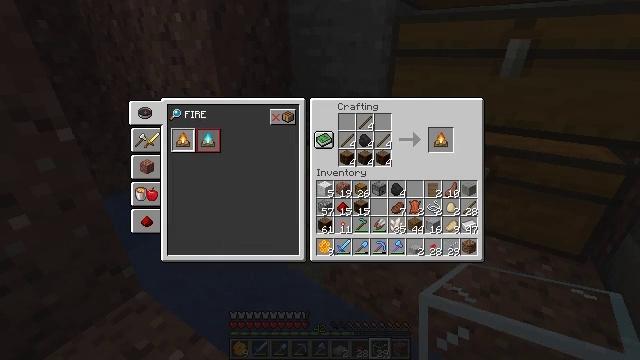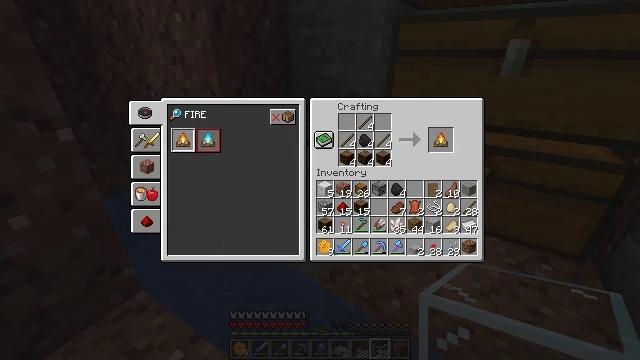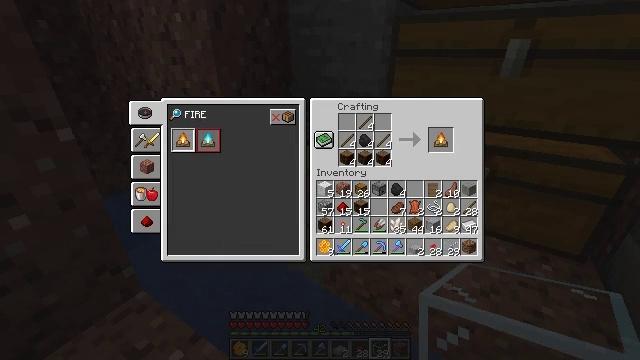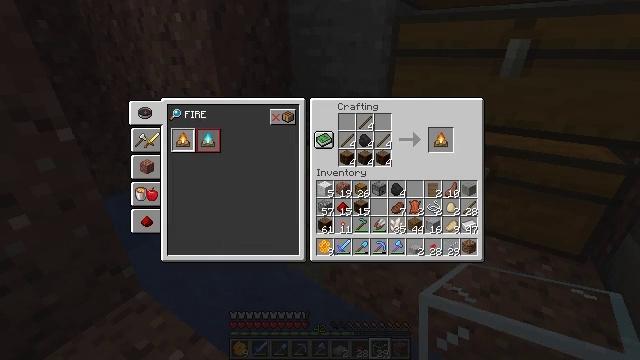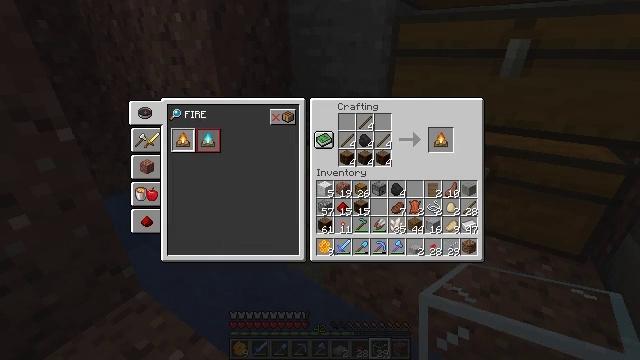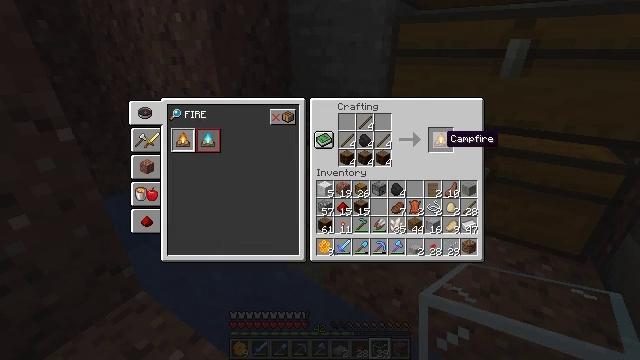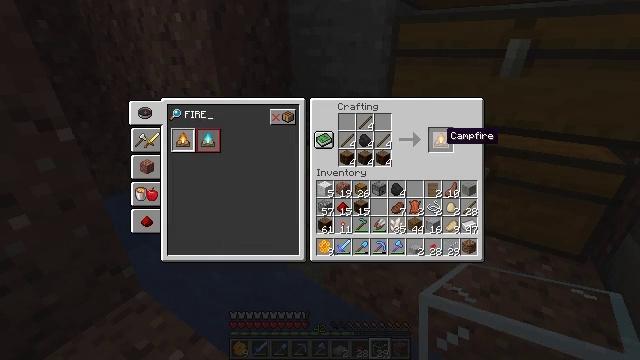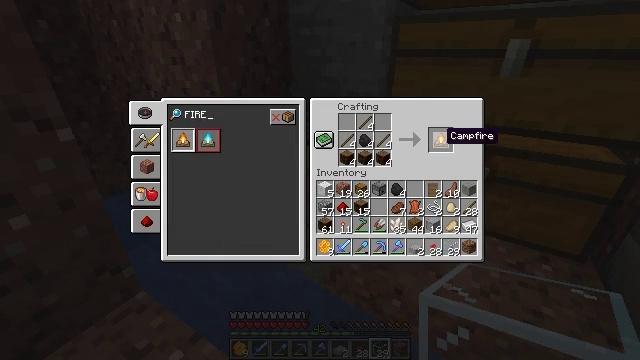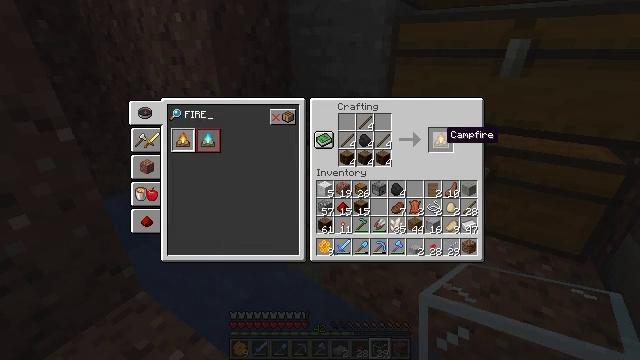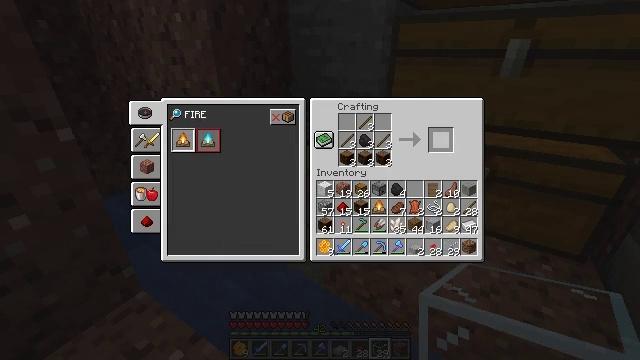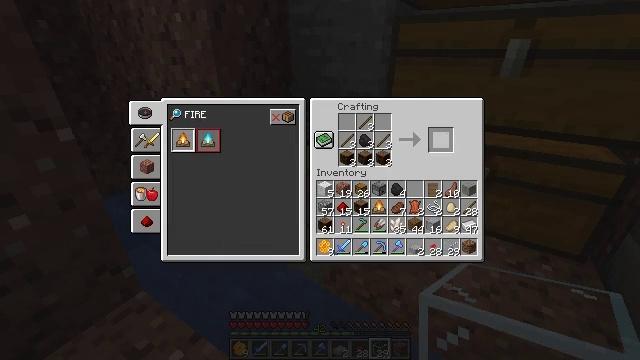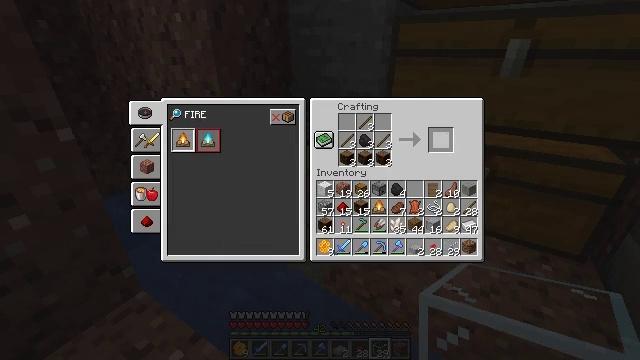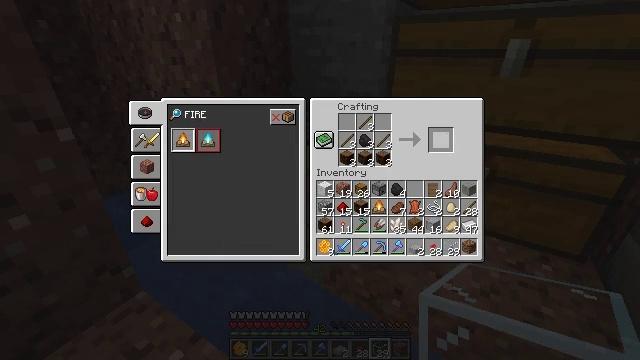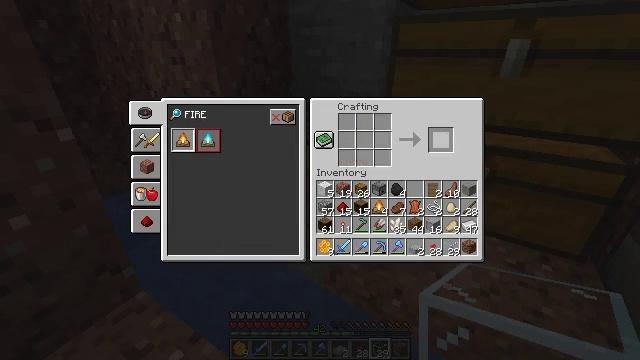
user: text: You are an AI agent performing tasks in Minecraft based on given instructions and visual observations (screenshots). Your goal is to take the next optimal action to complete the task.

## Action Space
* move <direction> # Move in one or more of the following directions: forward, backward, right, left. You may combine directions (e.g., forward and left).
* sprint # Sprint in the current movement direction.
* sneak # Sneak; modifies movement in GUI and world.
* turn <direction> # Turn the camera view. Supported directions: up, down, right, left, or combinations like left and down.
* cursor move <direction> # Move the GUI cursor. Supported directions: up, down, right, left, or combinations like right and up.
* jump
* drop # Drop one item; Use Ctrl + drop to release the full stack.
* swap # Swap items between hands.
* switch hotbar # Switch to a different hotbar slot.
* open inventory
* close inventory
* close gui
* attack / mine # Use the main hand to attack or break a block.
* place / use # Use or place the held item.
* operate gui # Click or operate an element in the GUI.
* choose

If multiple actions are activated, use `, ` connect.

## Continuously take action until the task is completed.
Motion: motion action
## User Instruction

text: Craft the campfire on the crafting table.
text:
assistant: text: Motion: sneak, cursor move left
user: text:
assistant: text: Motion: sneak
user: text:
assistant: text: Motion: sneak
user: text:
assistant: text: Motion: sneak
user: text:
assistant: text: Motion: sneak
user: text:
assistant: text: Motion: sneak
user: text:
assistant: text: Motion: sneak
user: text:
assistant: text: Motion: sneak
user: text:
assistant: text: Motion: sneak, operate gui
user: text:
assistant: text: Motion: sneak, operate gui
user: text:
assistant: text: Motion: sneak, operate gui
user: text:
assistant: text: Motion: sneak
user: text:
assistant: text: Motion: sneak
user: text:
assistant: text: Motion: sneak